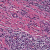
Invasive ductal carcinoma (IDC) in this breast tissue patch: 1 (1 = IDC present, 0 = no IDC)